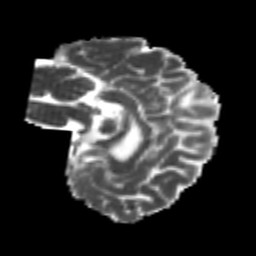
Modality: MD
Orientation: sagittal
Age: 24
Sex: female
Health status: healthy
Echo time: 0.074 s